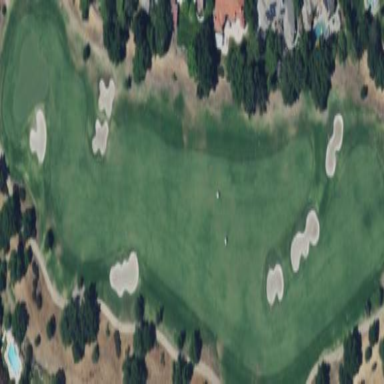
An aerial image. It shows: Grassy area designated as golf fairway.